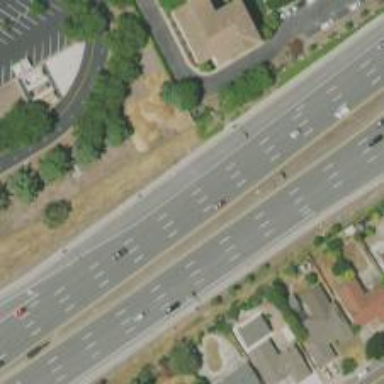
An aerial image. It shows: This image shows trunk highway that functions as expressway.